Aerial crown-view tile of a tropical tree (Barro Colorado Island, Panama), acquired 20241216:
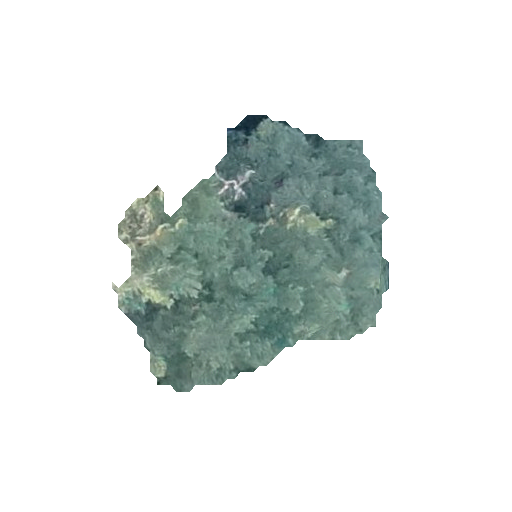
Species: Terminalia amazonia
GBIF accepted scientific name: Terminalia amazonica
Crown area: 74.135 m²